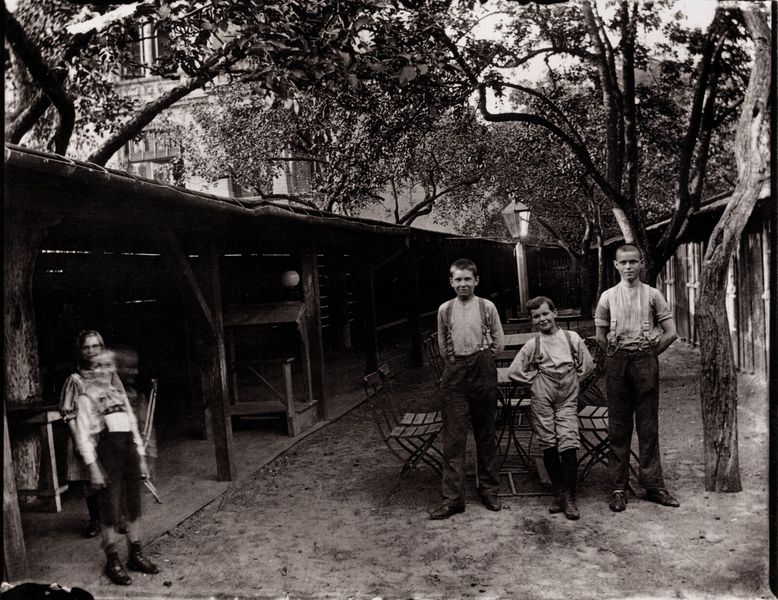
Titel: Kegeljungen
Künstler: Heinrich Zille
Schlagwörter: baum, blätter, gruppe, himmel, laub, schatten, weiß, bäume, menschen, mädchen, sand, stadt, äste, bewegung, braun, café, fenster, frau, grau, hintergrund, holz, lampe, laterne, licht, schwarz, strasse, stuhl, stühle, tisch, tische, dach, gebäude, haus, weg, alt, hemd, hose, lokal, arm, kleidung, stehen, fünf, portrait, ast, erde, stamm, zweige, hütte, boden, pose, kind, kontrast, kinder, schuppen, garten, lächeln, sommer, sitz, fassade, gasse, schuhe, buben, hosen, jungen, knaben, hemden, russland, hof, hütten, platz, bank, lehnen, unterstand, spielen, balken, bretter, junge, unscharf, foto, fotografie, photographie, lachen, garnitur, eisen, hinterhof, stütze, wohnhaus, überdachung, berlin, knabe, bayern, jungs, regenrinne, zentralperspektive, schwarzweiss, staub, zille, dachstuhl, posieren, stiefel, bänke, pult, photo, tracht, verschwommen, männlich, rinde, hosentasche, konstruktion, straßenlaterne, chaise, laubbäume, stall, schnürschuhe, etagen, geschosse, hosenträger, vordach, lederhose, stockwerke, schief, arbre, bois, aufnahme, holzbalken, bube, verschlag, lederhosen, garu, photografie, campagne, ritzen, enfant, fille, vorgarten, arbres, betstuhl, überdacht, biergarten, trach, garcon, jardin, table, caffe, noir et blanc, gartenstühle, verwackelt, famille, doppelbelichtung, garagen, hole, holzstütze, klappstühle, lausbuben, stellplätze, hoff, kegelbahn, biertische, t, hoseträger, salettl, lampadaire, latzhosen, hoilz, porche, abenteuer vor der tür, fünd, stüphle, tree, chidren, children, child